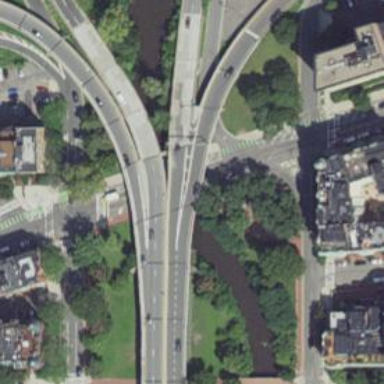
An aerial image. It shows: Trunk_link highway on bridge.